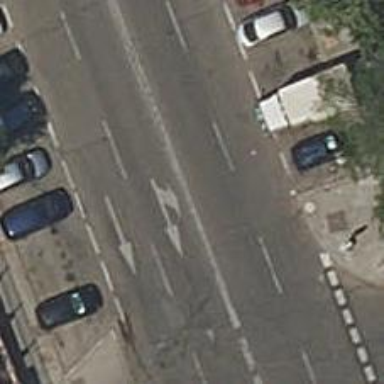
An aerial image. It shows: Marked road crossing with traffic calming table.